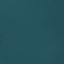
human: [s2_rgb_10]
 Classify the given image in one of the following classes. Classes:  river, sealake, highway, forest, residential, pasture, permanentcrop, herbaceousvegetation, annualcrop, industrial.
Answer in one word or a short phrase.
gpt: SeaLake